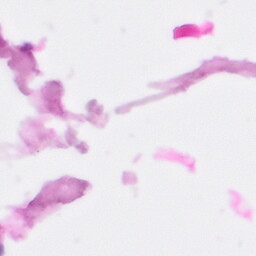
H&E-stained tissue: Pancreatic